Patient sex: F
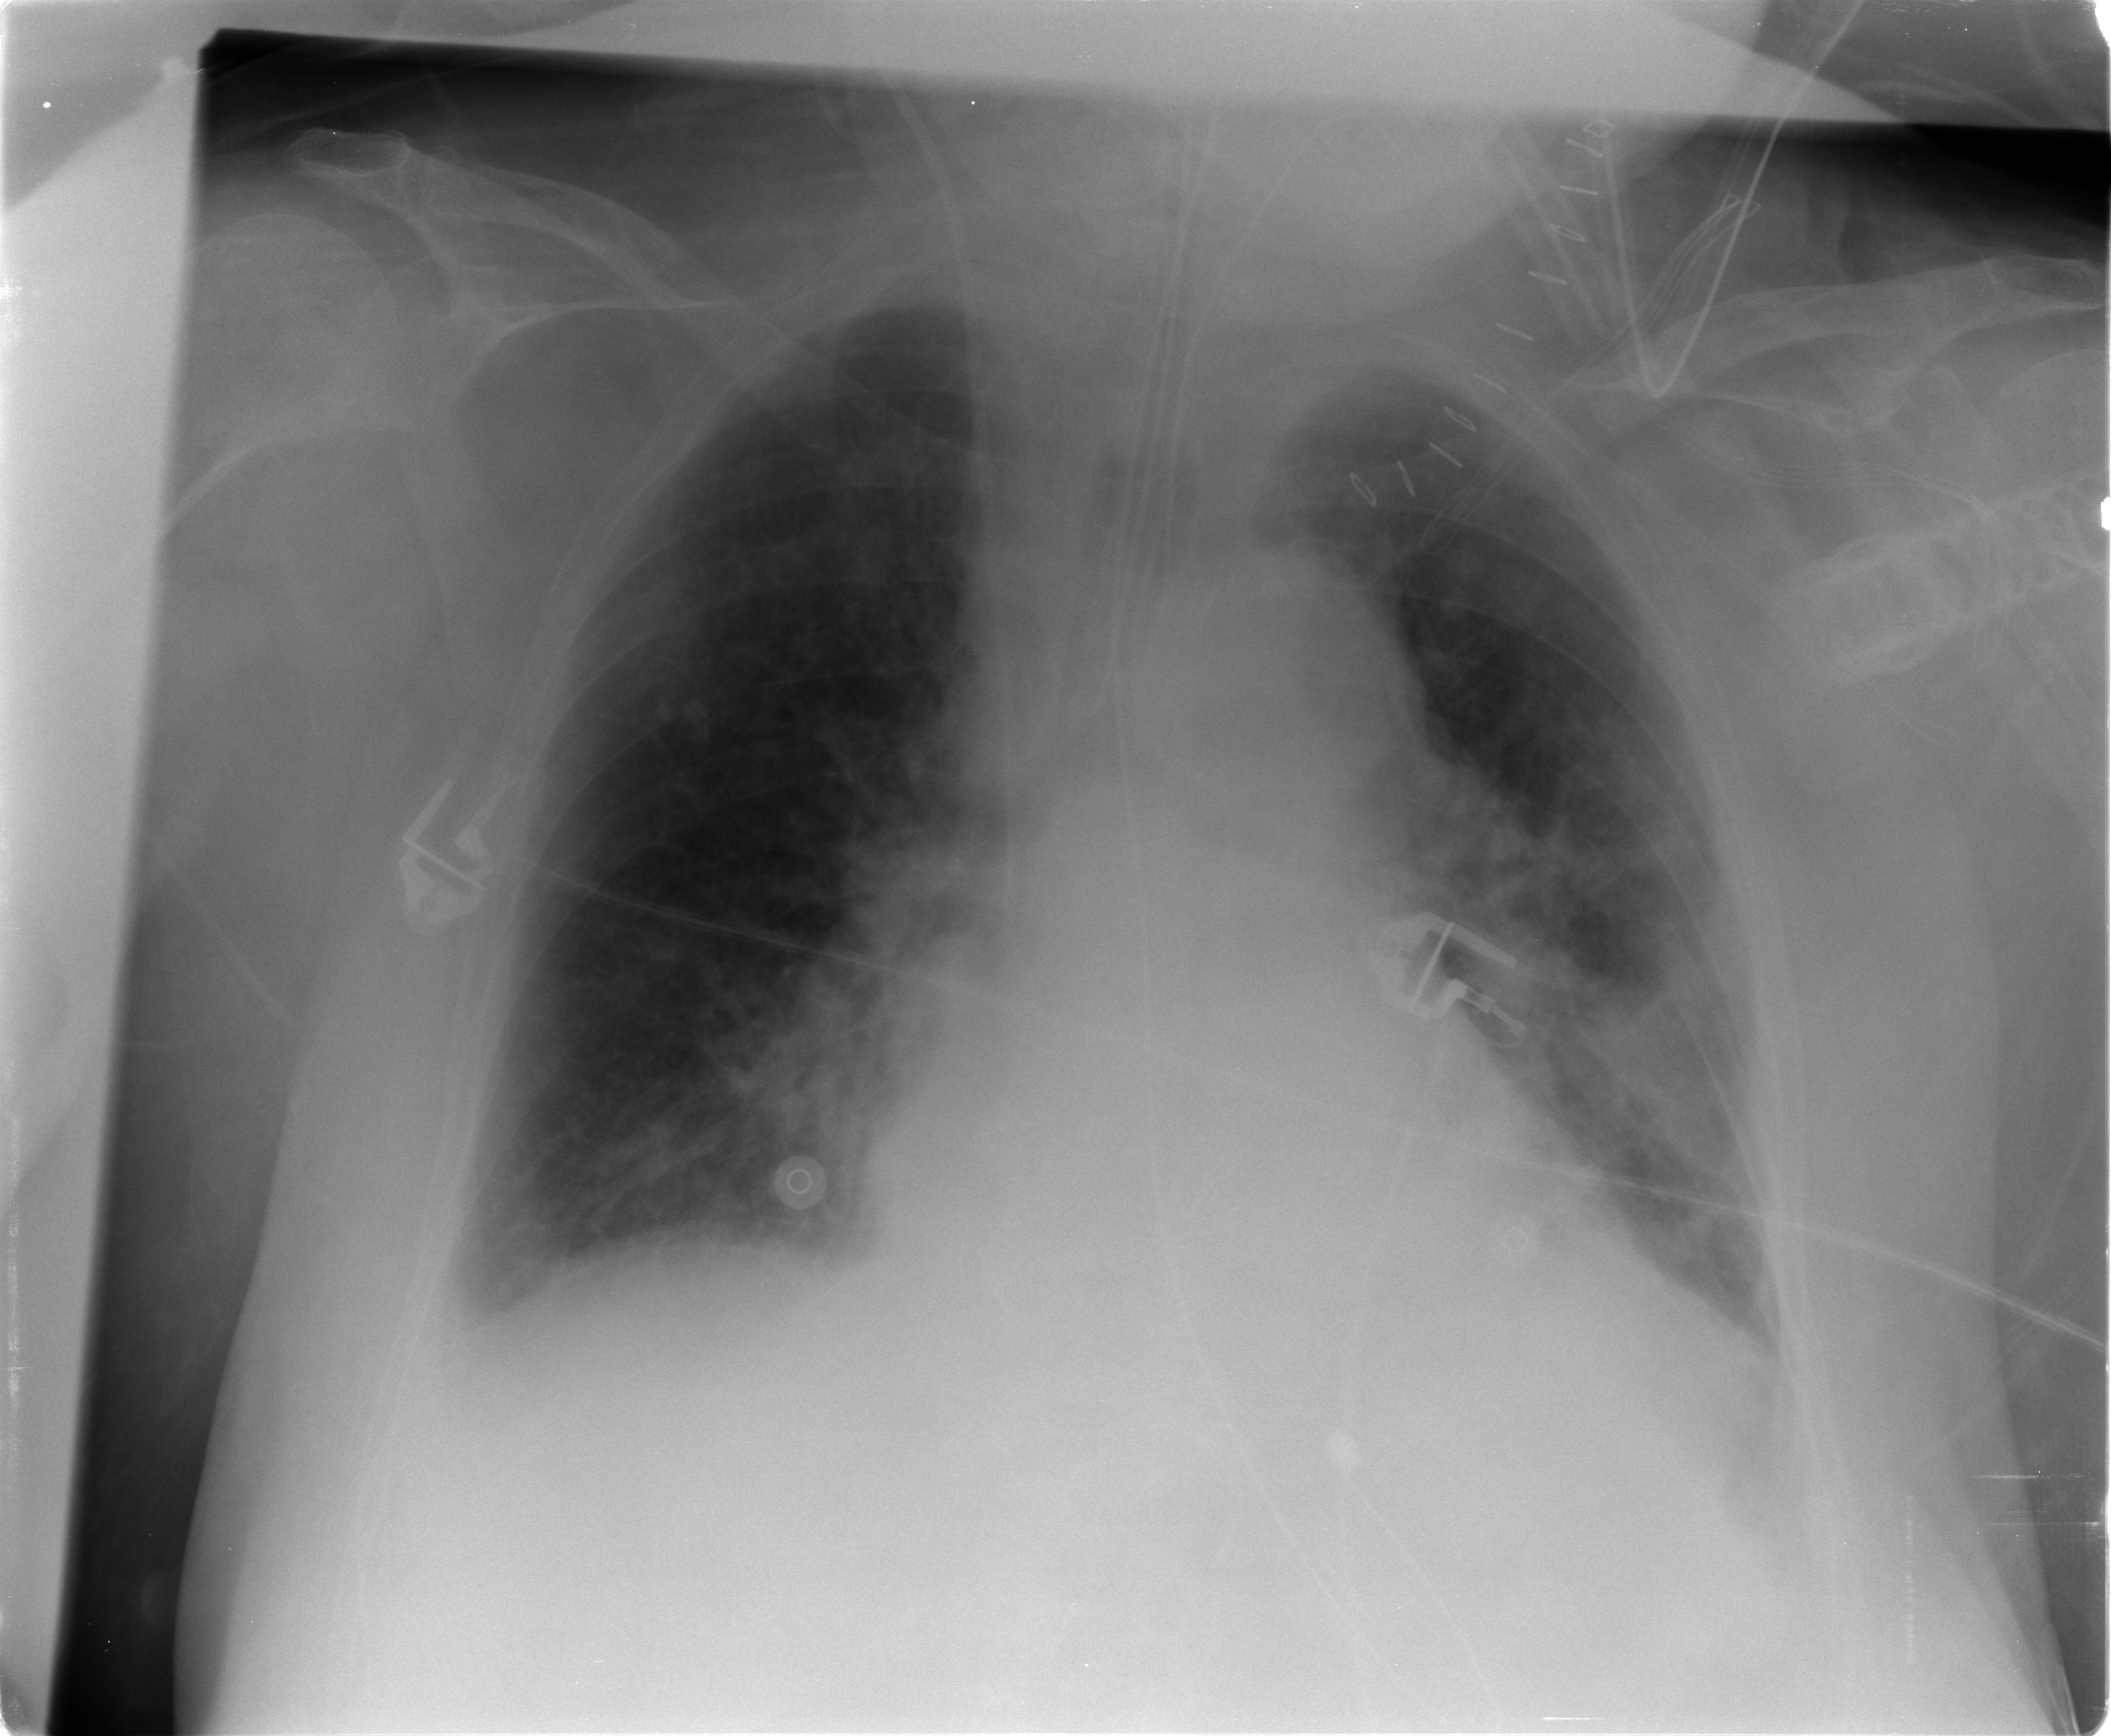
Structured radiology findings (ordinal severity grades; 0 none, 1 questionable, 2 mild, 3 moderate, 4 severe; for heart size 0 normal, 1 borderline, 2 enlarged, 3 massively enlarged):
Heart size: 2
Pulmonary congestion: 2
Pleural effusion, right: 2
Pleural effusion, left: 2
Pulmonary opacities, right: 0
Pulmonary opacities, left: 2
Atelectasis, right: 0
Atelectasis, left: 2